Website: slack
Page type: billing-address
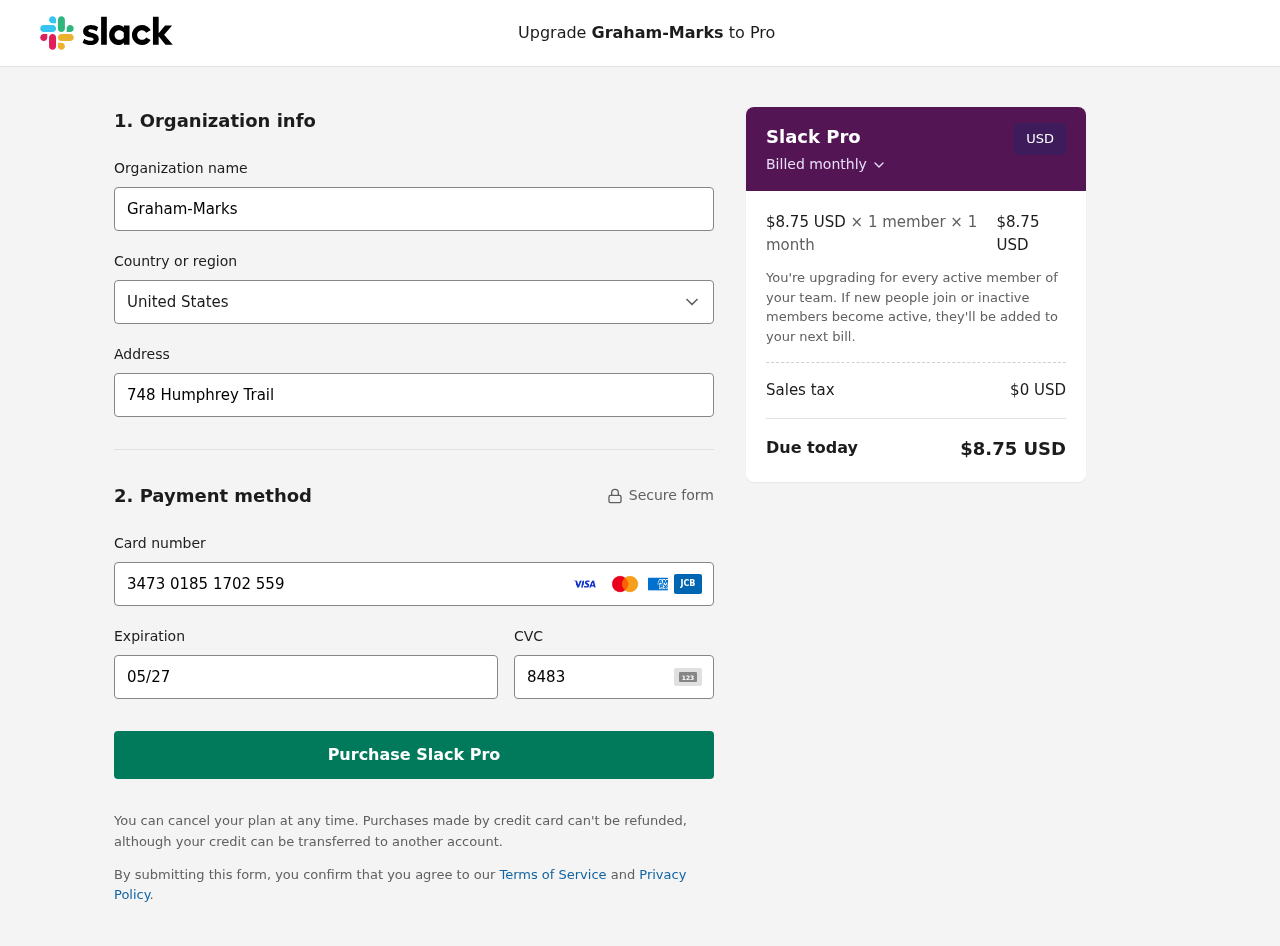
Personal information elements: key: PII_CARD_CVV
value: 8483
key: PII_CARD_EXPIRY
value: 05/27
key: PII_CARD_NUMBER
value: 3473 0185 1702 559
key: PII_COMPANY
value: Graham-Marks
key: PII_COUNTRY
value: United States
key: PII_STREET
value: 748 Humphrey Trail
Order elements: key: ORDER_PRICE_PER_MEMBER
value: $8.75 USD
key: ORDER_MEMBER_COUNT
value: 1
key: ORDER_MONTH_COUNT
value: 1
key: ORDER_SUBTOTAL
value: $8.75 USD
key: ORDER_TAX
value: $0
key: ORDER_TOTAL
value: $8.75 USD